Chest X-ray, PA view. Patient: 46 years old, sex M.
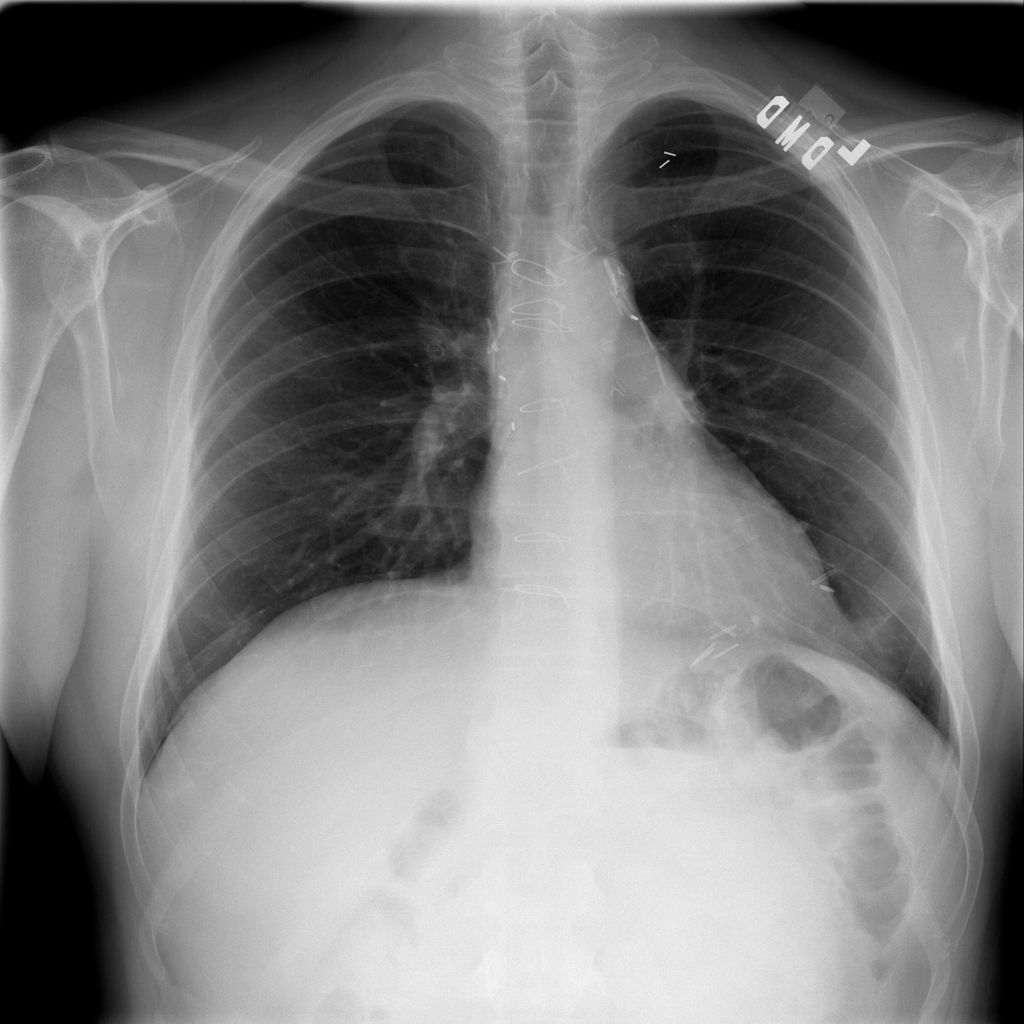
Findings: Nodule